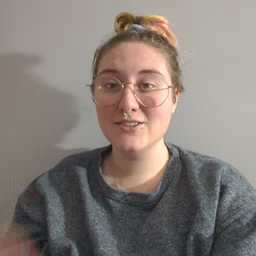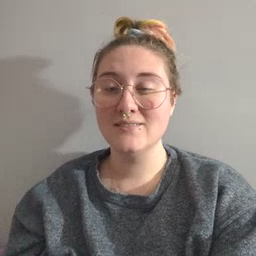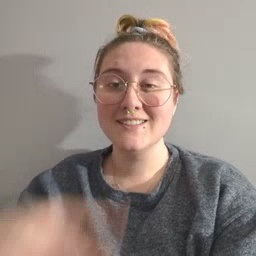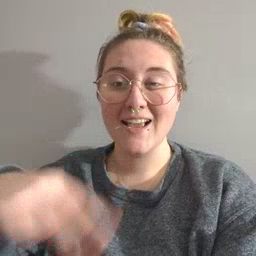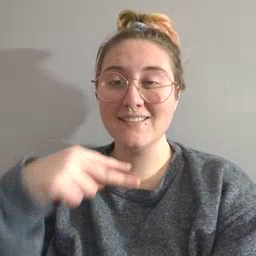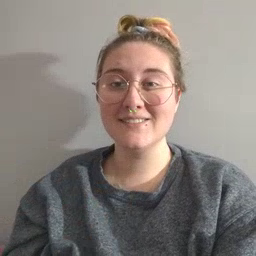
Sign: dance